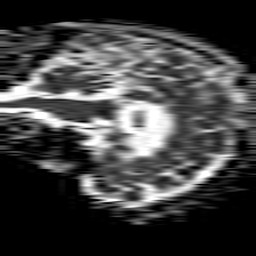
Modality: ADC
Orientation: sagittal
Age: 72
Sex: female
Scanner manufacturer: philips
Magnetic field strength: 1.5 T
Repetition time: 4.6 s
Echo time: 0.08528 s